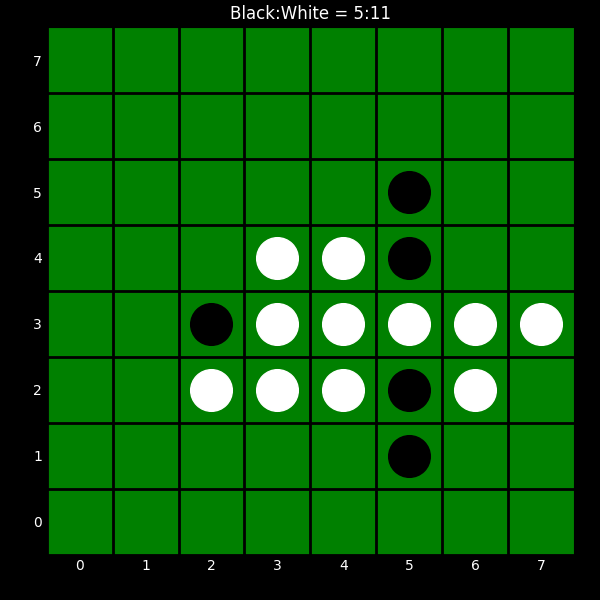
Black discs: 5
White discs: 11